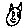
Label: cat